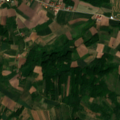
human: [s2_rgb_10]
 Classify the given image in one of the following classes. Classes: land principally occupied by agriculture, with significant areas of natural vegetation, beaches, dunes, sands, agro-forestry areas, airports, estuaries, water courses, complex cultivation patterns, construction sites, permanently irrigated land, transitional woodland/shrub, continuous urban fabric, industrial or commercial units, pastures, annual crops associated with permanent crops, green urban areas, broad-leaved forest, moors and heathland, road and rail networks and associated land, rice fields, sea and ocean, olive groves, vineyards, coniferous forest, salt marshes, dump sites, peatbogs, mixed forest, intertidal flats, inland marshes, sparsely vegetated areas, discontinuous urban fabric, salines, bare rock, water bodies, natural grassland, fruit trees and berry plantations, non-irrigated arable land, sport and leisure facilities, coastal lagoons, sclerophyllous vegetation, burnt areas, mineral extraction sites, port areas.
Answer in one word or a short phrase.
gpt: non-irrigated arable land, complex cultivation patterns, land principally occupied by agriculture, with significant areas of natural vegetation, broad-leaved forest